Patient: sex M, age 68
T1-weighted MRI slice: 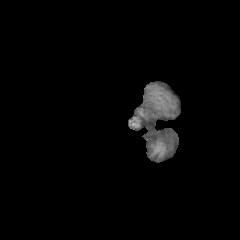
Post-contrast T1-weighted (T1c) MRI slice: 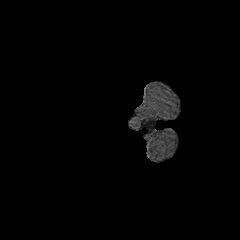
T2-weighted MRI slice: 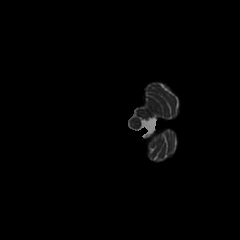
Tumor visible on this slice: no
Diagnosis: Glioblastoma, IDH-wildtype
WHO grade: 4